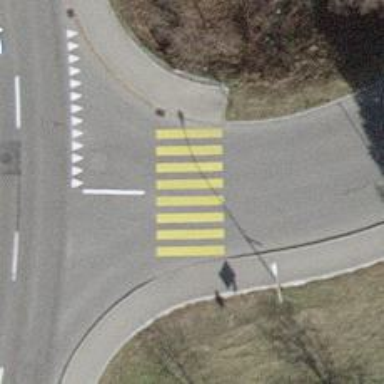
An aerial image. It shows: Marked zebra crossing with visible markings.